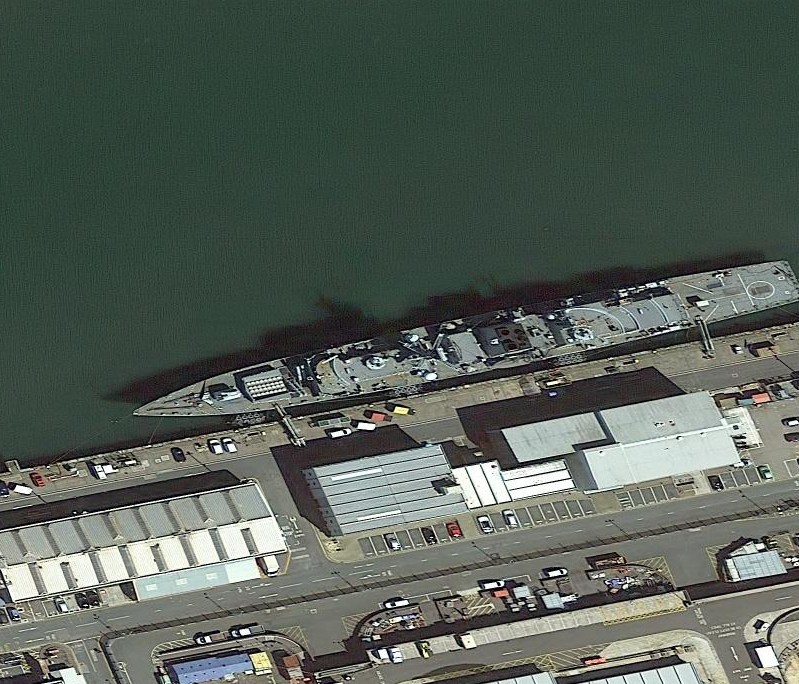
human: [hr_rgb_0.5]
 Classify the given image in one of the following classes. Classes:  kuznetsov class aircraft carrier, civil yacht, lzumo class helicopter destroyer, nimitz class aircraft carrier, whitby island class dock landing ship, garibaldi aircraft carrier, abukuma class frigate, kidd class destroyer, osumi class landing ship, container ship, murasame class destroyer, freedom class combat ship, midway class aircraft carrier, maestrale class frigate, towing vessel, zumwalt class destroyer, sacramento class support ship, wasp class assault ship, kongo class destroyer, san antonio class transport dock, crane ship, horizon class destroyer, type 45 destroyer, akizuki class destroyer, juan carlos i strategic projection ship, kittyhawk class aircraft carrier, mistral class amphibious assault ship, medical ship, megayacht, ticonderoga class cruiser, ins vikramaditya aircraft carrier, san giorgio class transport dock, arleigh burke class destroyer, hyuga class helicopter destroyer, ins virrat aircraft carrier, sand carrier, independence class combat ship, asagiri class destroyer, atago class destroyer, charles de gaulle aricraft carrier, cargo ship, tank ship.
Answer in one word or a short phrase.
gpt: Type 45 destroyer